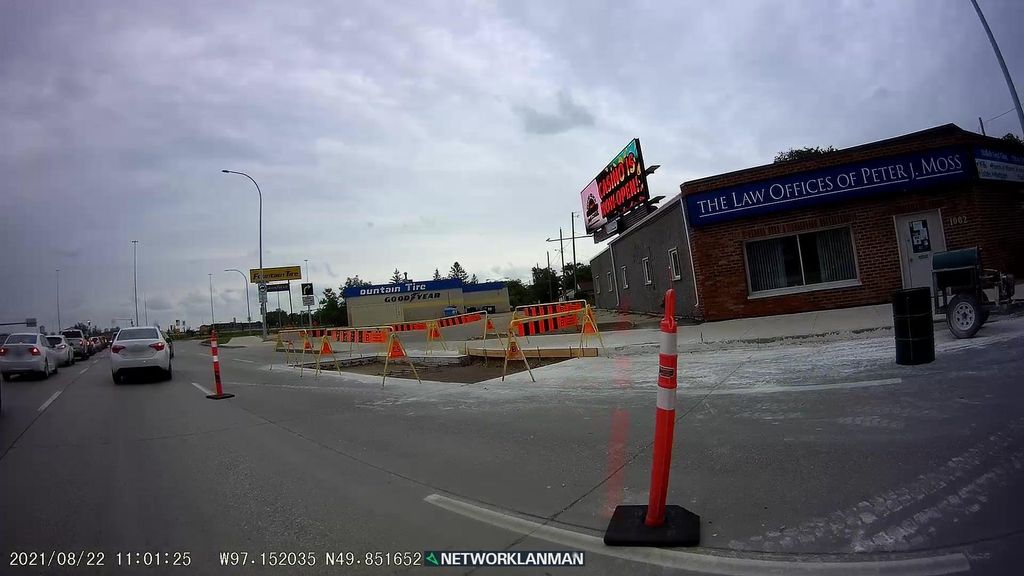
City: winnipeg